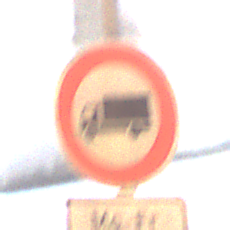
Verkehrszeichen: VerbotFuerKraftfahrzeugeUeberDreiKommaFuenfTonnen
Zusatzzeichen unten: ZeitangabenMitBeschraenkungAufWochentage2
Umgebung: Outdoor, Urban
Tageszeit: Night
Wetter: Overcast
Licht: Artificial
Jahreszeit: Winter
Kontrast: MediumContrast